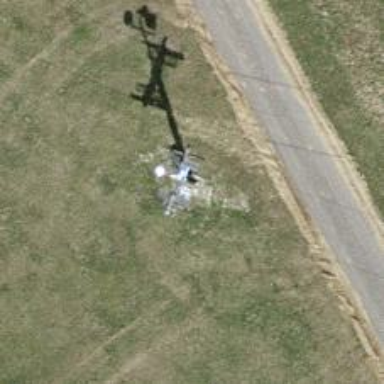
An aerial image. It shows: Pylon for aerialway.